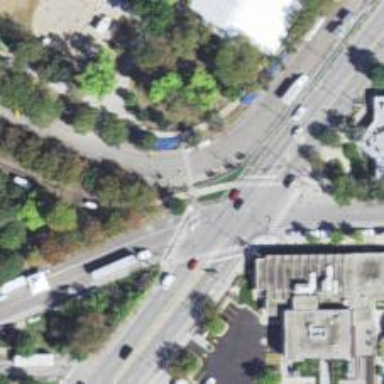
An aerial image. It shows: Footway located on traffic island.